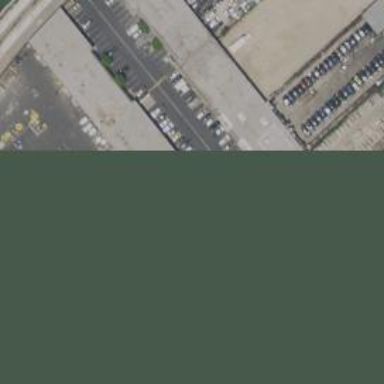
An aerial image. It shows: Industrial building.